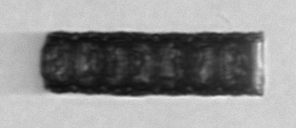
Label: Paralia_sulcata